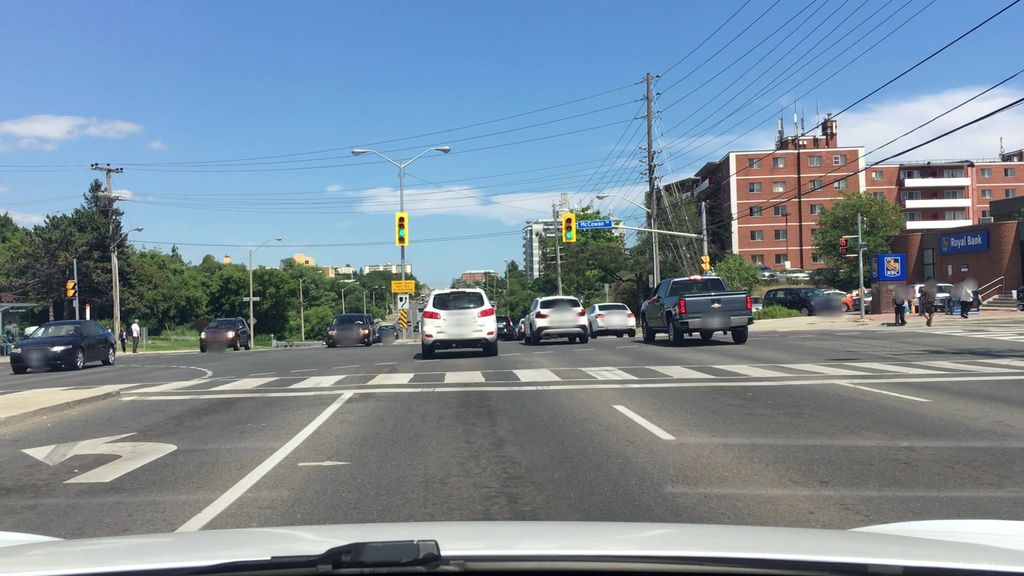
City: toronto